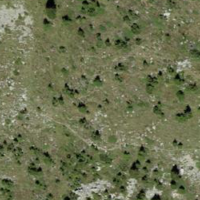
EUNIS habitat code: 26
Species observed at this site:
Sempervivum montanum